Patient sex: F
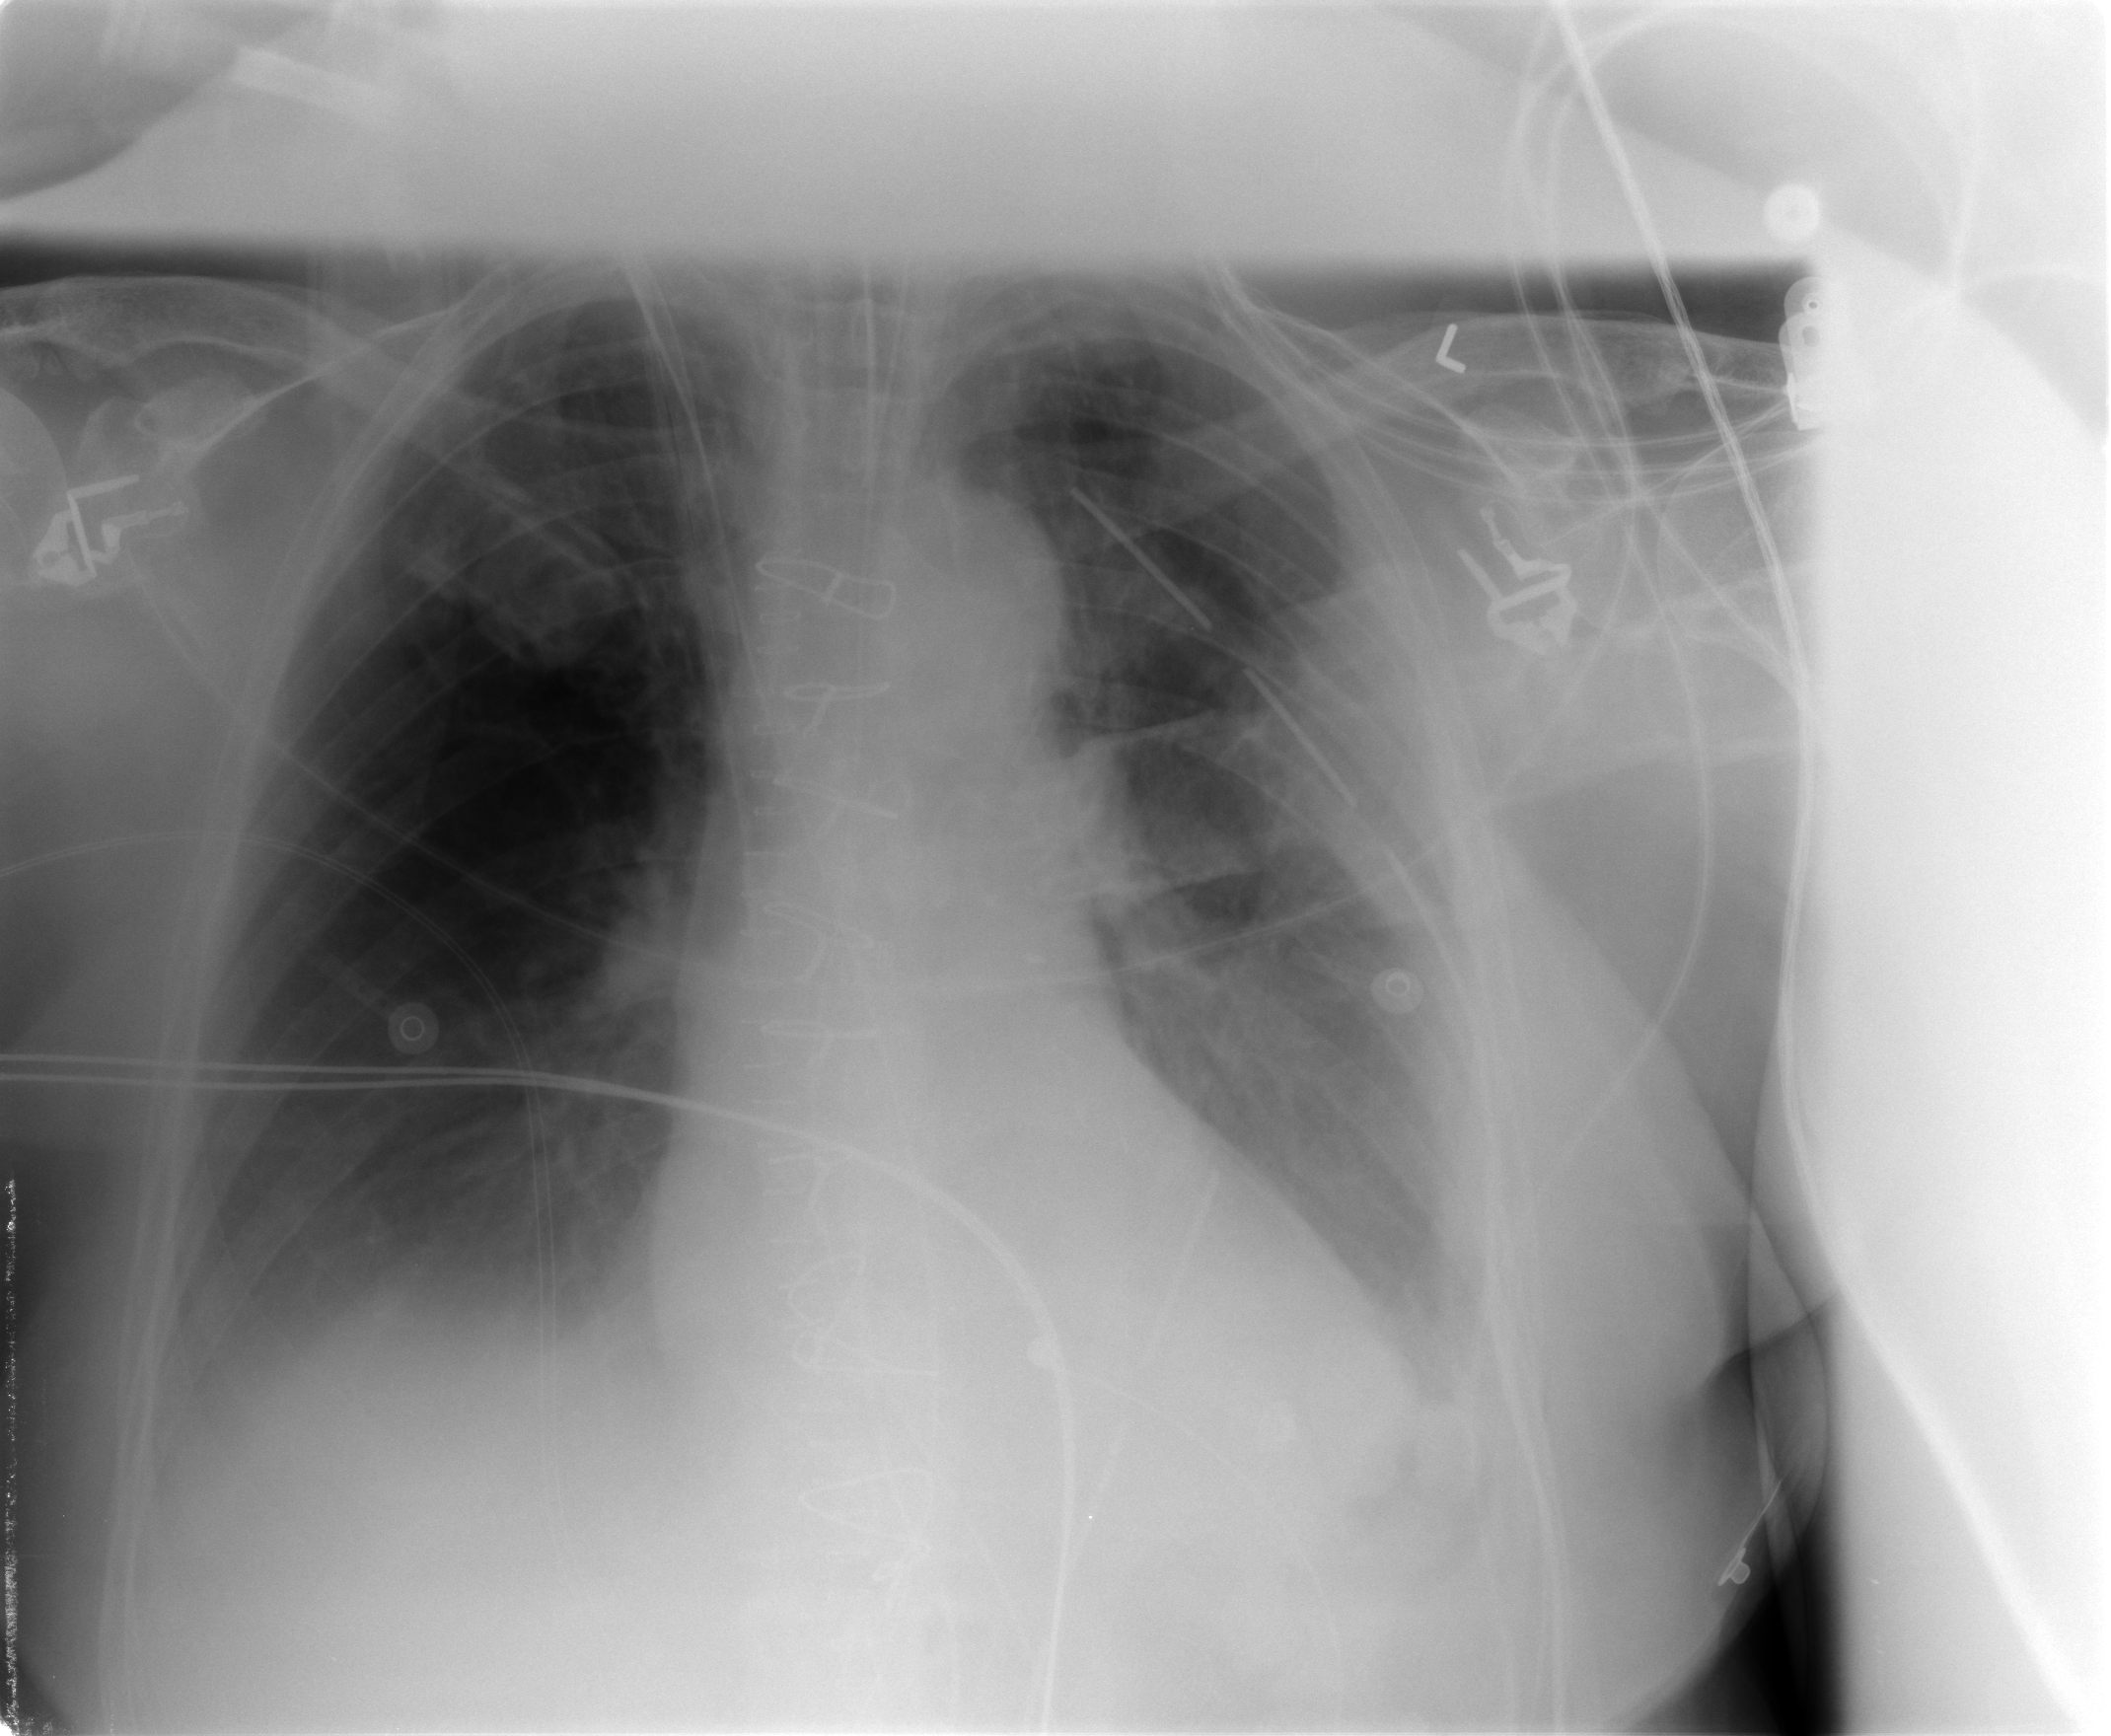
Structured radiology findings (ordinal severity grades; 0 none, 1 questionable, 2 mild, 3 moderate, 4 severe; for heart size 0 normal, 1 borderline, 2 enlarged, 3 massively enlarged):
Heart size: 0
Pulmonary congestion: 2
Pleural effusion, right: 3
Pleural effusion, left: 2
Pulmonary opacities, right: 0
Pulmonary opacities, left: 1
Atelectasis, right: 2
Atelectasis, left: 2